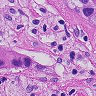
Metastatic tissue present: yes